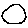
Label: circle